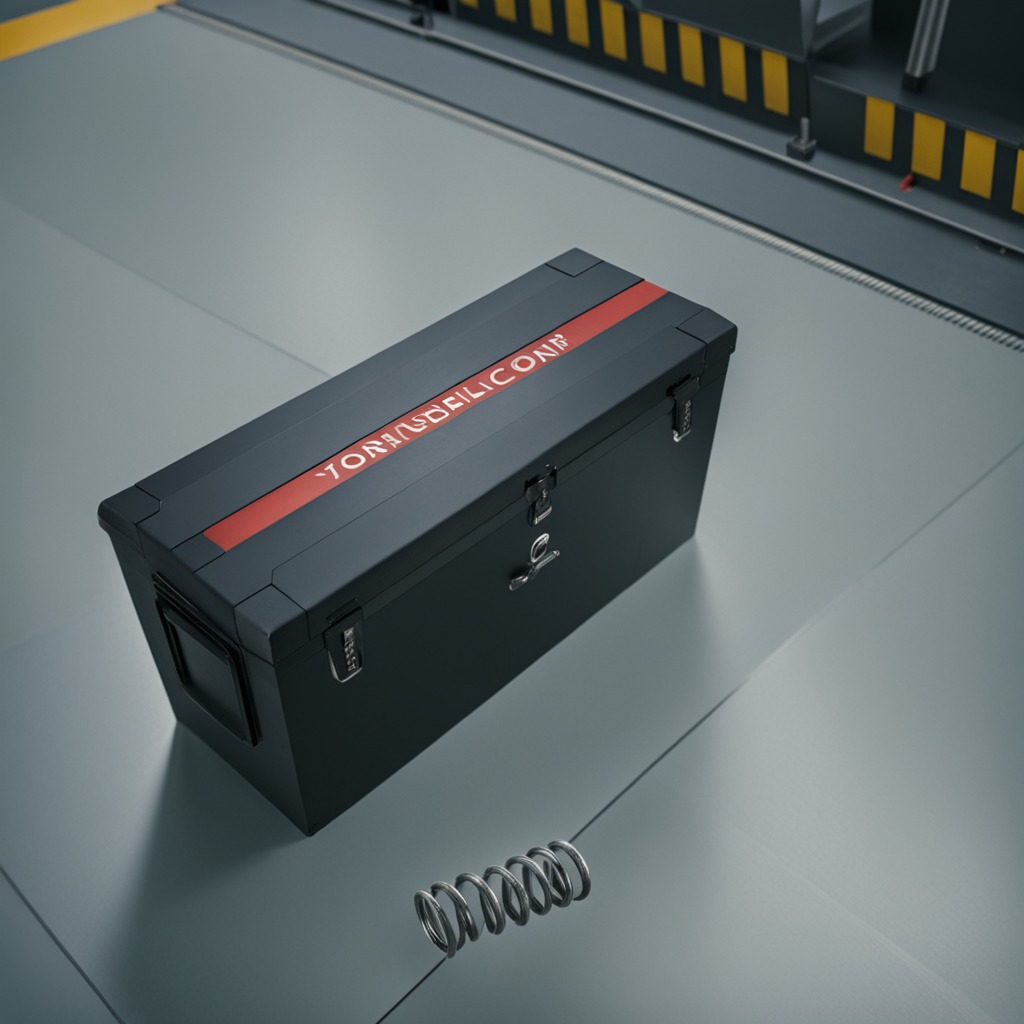
A coiled metal spring is lying on the toolbox surface in an airplane hangar workshop.